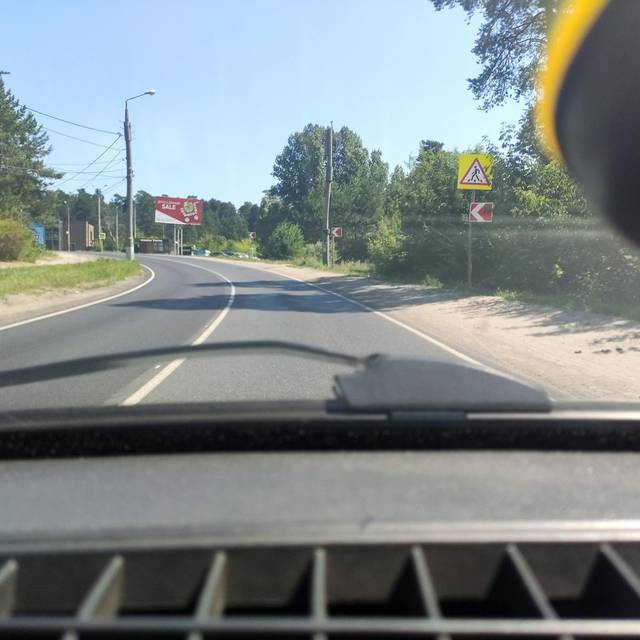
Region: Russia
Coordinates: 53.476, 49.347